Interaction volume radius: 10 \u00c5
Interaction volume height: 10 \u00c5
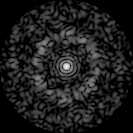
Disorder parameter: 0.7723